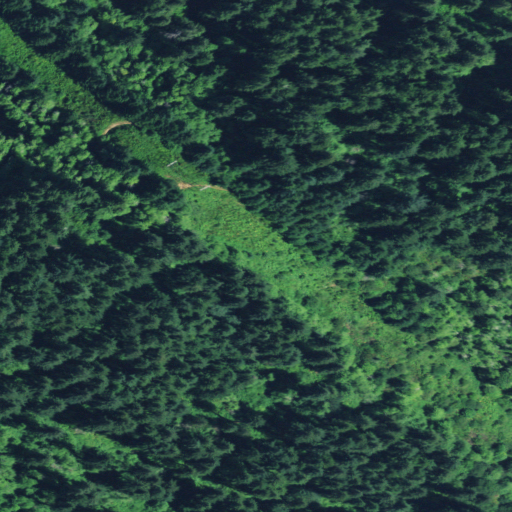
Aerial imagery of ridge(s) in Oregon named Hellion Ridge containing mixed forest, evergreen forest, shrub, deciduous forest, and open development